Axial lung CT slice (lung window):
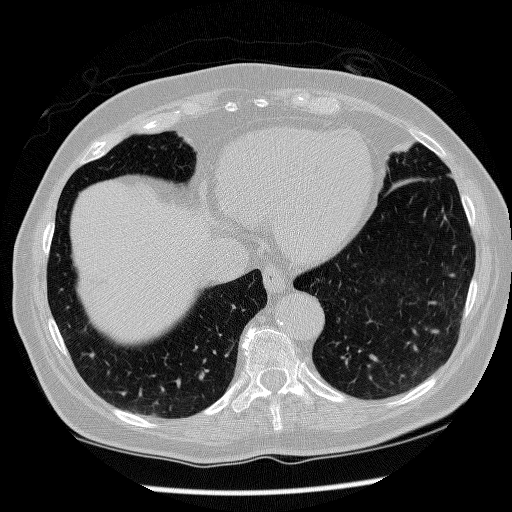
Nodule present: no